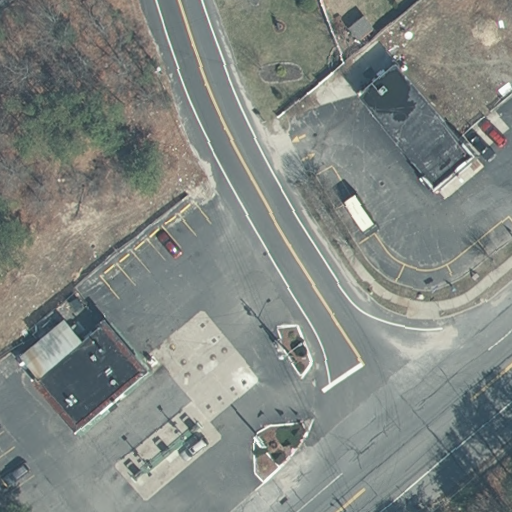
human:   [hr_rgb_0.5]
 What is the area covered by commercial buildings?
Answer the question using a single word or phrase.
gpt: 311m2

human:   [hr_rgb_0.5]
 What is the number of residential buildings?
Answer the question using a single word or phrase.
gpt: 0

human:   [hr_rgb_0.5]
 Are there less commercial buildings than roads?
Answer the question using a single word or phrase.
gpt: no

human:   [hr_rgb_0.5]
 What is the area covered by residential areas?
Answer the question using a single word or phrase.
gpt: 10656m2

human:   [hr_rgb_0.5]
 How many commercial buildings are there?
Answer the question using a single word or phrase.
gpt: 2

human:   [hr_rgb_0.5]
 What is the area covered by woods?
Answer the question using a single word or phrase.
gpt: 1283m2

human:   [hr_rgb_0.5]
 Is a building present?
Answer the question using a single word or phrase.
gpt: yes

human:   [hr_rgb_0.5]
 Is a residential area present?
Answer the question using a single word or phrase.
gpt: yes

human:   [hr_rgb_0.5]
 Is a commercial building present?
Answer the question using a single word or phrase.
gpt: yes

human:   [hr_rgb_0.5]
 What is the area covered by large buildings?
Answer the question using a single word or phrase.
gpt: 0m2

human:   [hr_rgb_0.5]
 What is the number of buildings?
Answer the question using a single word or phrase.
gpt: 2

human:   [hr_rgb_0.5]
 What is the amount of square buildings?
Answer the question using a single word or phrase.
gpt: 0

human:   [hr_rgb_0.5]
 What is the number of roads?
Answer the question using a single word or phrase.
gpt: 2

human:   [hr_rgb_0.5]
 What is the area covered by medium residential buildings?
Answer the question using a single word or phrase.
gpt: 0m2

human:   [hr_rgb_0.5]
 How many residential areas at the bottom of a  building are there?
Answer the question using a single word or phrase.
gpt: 0

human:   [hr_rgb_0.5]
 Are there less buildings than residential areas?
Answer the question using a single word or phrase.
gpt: no

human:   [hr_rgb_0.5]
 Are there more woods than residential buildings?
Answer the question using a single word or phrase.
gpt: yes

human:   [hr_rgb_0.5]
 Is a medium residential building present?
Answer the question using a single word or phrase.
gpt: no

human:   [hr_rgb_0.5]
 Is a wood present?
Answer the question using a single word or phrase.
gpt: yes

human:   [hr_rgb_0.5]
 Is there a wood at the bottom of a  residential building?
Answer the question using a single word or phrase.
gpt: no

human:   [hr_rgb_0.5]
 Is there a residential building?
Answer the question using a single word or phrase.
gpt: no

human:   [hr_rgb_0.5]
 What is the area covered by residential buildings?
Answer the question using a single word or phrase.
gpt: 0m2

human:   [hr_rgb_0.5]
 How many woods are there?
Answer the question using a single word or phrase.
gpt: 1

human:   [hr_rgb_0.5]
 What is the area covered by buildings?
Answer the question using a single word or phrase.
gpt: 311m2

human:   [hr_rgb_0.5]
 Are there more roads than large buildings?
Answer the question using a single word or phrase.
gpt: yes

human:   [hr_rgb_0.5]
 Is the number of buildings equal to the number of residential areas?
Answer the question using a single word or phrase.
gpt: no

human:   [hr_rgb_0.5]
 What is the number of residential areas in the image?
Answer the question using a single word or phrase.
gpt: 1

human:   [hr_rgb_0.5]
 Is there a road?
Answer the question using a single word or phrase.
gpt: yes

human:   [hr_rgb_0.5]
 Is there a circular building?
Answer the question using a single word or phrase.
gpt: no

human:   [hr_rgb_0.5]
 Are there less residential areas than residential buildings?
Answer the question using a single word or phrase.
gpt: no

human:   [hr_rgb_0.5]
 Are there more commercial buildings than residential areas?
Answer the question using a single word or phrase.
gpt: yes

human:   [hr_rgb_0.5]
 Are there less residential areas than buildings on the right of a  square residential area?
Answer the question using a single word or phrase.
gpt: no

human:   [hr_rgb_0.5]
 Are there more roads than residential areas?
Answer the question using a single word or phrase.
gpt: yes

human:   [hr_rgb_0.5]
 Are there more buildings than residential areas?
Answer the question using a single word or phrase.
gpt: yes

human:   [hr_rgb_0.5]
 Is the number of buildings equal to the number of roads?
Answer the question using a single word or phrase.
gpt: yes

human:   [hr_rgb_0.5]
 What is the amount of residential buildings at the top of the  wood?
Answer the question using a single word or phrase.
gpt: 0

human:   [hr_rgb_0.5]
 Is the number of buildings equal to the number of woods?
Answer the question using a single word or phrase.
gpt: no

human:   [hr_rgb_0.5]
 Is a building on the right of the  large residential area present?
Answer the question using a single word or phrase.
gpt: no

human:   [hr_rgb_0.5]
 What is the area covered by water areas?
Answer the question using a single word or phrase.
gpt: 0m2

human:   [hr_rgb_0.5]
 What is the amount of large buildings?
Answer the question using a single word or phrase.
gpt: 0

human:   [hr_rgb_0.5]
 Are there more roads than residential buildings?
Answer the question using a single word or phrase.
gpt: yes

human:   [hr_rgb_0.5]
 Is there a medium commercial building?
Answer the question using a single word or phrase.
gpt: yes

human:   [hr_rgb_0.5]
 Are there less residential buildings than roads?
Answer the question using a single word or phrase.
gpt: yes

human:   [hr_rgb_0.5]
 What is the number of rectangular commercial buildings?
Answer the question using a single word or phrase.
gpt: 2

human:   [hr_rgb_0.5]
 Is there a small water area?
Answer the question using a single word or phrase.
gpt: no

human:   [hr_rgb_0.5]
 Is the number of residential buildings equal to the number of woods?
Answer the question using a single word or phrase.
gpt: no

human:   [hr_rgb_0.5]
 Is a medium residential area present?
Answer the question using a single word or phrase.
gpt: no

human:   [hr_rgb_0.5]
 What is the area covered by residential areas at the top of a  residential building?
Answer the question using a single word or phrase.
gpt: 0m2

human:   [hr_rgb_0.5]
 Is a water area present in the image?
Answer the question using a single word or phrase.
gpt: no

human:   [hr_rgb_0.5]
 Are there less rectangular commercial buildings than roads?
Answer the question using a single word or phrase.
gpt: no

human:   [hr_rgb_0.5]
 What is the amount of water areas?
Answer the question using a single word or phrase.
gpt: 0

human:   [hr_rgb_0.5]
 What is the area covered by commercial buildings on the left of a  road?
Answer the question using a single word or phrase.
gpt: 74m2

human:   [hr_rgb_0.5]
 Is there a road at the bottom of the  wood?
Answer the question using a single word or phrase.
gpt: yes

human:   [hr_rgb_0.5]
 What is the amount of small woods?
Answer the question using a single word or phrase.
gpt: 0

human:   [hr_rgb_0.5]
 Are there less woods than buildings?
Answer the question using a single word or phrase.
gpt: yes

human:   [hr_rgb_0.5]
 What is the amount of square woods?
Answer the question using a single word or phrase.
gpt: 0

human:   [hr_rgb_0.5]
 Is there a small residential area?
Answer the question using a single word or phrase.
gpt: no

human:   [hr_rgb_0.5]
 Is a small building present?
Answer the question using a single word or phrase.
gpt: yes

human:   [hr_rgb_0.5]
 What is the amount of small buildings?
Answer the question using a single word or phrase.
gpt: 1

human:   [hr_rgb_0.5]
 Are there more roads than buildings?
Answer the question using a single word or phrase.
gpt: no

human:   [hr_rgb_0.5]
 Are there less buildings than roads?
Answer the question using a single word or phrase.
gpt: no

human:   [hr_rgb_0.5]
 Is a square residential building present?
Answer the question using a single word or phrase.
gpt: no

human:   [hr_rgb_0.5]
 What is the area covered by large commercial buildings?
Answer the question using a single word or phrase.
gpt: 0m2

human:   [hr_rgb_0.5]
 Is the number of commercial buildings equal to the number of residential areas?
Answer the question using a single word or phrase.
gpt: no